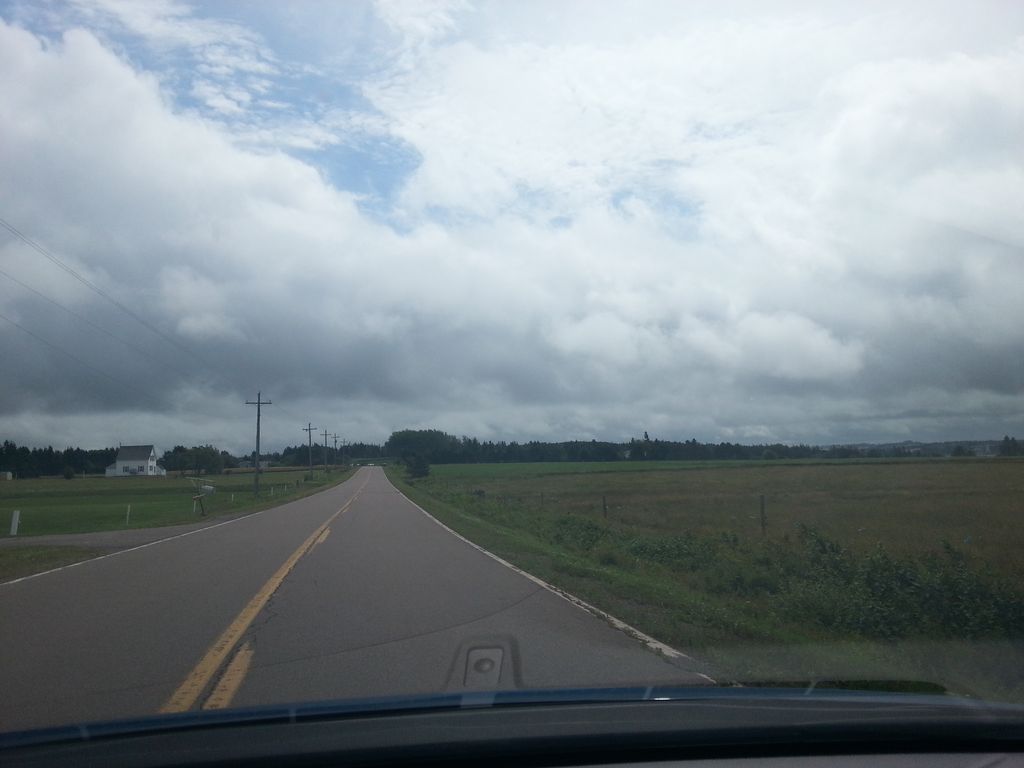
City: charlottetown